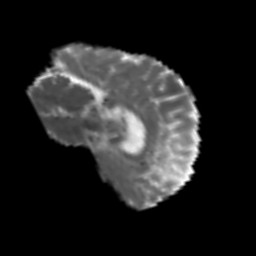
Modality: MD
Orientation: sagittal
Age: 54
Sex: male
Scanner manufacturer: siemens
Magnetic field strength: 3 T
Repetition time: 5.6 s
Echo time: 0.082 s